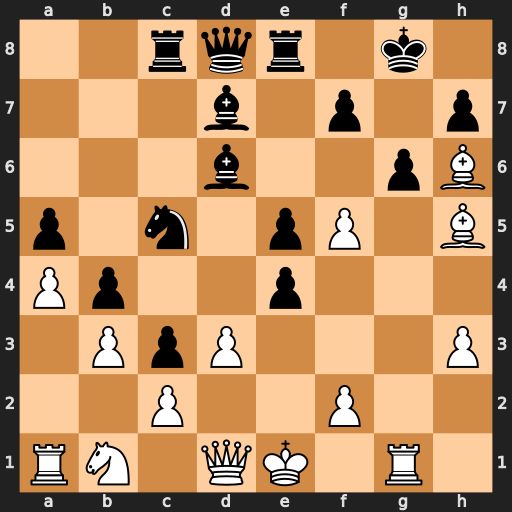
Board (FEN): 2rqr1k1/3b1p1p/3b2pB/p1n1pP1B/Pp2p3/1PpP3P/2P2P2/RN1QK1R1
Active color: w
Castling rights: Q
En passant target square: -
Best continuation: fxg6 hxg6 Bxg6